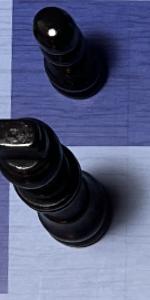
Label: King_Black